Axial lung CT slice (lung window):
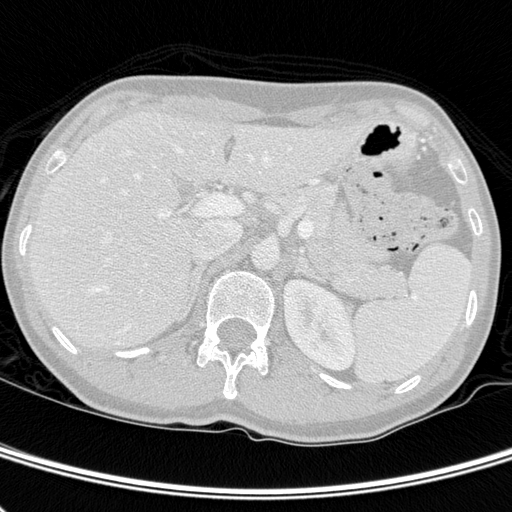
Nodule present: no